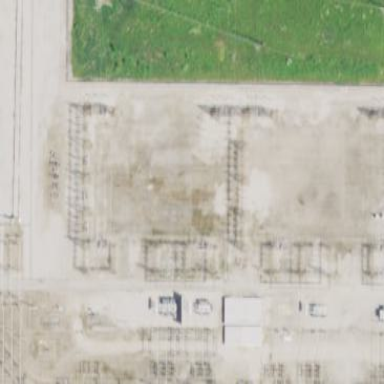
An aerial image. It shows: Outdoor power substation. The substation is at the transmission level. It is surrounded by fence.